Question: 1 - Is there any software that can get a regex string and that can be used to analyze it. I tried some Windows and web apps, but unfortunately
2 - In <URL> page there was a screen-shot of such an app, but nothing else. Does anybody know its name?

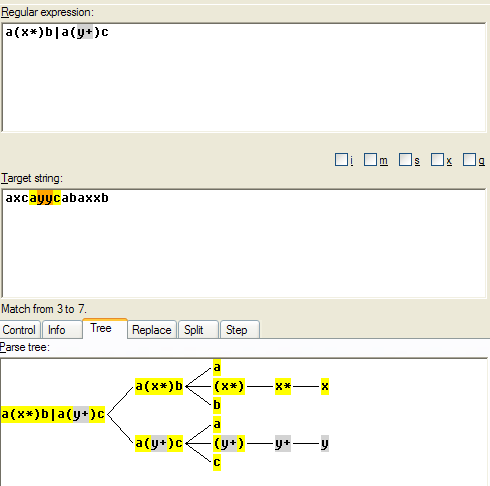
Answer: The image you have is from <URL>.
See full screenshot:
<URL>
<URL>
I've used the tool a lot previously and can recommend it.